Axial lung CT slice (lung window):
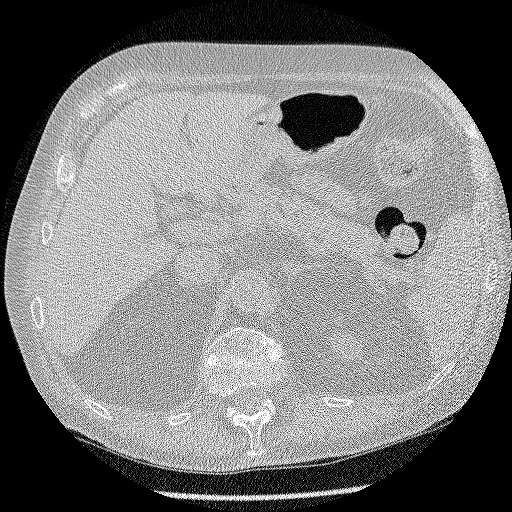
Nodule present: no